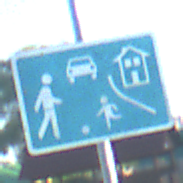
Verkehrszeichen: BeginnVerkehrsberuhigterBereich
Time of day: MorningAfternoon
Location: Outdoor (Nature)
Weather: Clear
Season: NotSpecified
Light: Natural